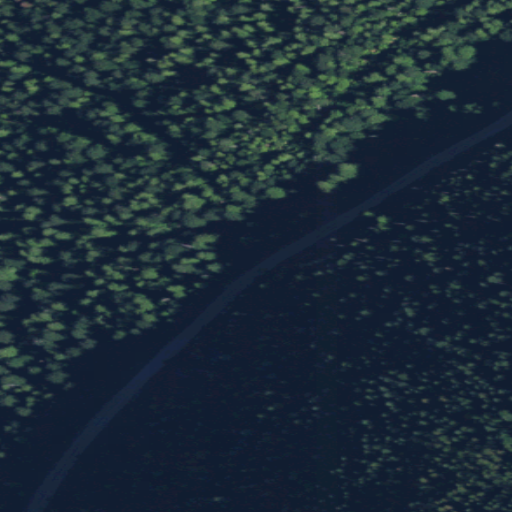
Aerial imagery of valley in Washington named Packrat Gorge containing evergreen forest and open development